С высокого берега озера за веревку подтягивают лодку. К веревке привязан флажок (см. рисунок).  В момент, когда флажок оказался в точке $C$ посередине между $A$ и $B$, веревка была направлена под углом $\alpha=60^{\circ}$ к горизонту.
Найдите скорость флажка в этот момент, если известно, что скорость лодки $u=1~м/с$.
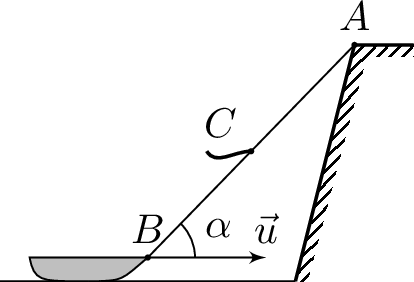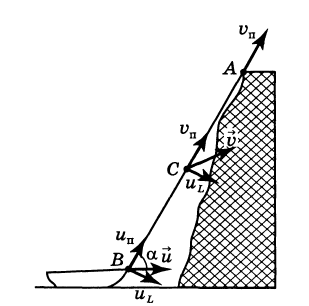
Решение: Рассмотрим проекции скорости флажка в точке $C$ на направления вдоль веревки и перпендикулярно ей (см. рисунок): $$ v_{п}=u_{п}=u \cos \alpha, $$ где $u$ — проекция скорости лодки на направление $A B$.  В системе отсчета, движущейся со скоростью $v_{п}$, нос лодки (точка $B$ ) и флажок в данный момент времени движутся вокруг общего центра (точки $A$ на берегу) со скоростями $u_{L}$ и $v_{L}$ соответственно. Так как $\frac{A B}{A C}=2$, то $$ v_{L}=\frac{1}{2} u_{L}=\frac{1}{2} u \sin \alpha. $$ Тогда $$ v=\sqrt{v_{п}^{2}+v_{L}^{2}}=u \sqrt{\cos ^{2} \alpha+\frac{1}{4} \sin ^{2} \alpha} \approx 0.66~м/с. $$
Ответ: $$ v=u \sqrt{\cos ^{2} \alpha+\frac{1}{4} \sin ^{2} \alpha} \approx 0.66~м/с. $$
Темы:
T, Механика, Кинематика, Сложение скоростей, Всероссийские